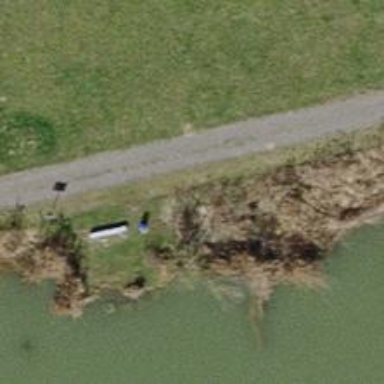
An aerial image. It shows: Bench.